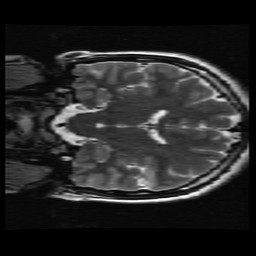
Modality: T2w
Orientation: coronal
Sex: female
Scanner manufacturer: ge
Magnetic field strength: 3 T
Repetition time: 5 s
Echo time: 0.1012 s